Question: I select data from transparent tables and cluster tables and put the result into an internal table. As cluster tables can't be joined, I used two 'select single' for retrieving data from the cluster tables.
The problem is that, in the loop, each output line is assigned the same information of the first line in the internal table ('D' at each line). Maybe it's because the field of the where condition retrieves 3 lines with the same value from the 'BELNR' column.
First, here is the code:
'''
FORM select_data1 CHANGING lt_data LIKE gt_map1.
FIELD-SYMBOLS: <fs_main> TYPE zimposto_consumo.
SELECT a~belnr d~spart a~bldat a~waers c~wrbtr a~hwaer c~dmbtr
INTO CORRESPONDING FIELDS OF TABLE lt_data
FROM ( ( bkpf AS a
INNER JOIN bsis AS c ON c~belnr = a~belnr )
INNER JOIN vbrk AS d ON d~xblnr = c~belnr )
WHERE a~belnr IN belnr.
LOOP AT lt_data ASSIGNING <fs_main>.
SELECT SINGLE kbetr fwste hwste FROM bset
INTO (<fs_main>-kbetr, <fs_main>-fwste, <fs_main>-hwste)
WHERE belnr = <fs_main>-belnr.
SELECT SINGLE koart FROM bseg
INTO (<fs_main>-koart)
WHERE buzei = 1
AND belnr = <fs_main>-belnr.
IF <fs_main>-koart = 'D'.
FORMAT COLOR COL_NORMAL INTENSIFIED OFF.
WRITE:/
sy-vline NO-GAP,
(16) <fs_main>-belnr NO-GAP,
sy-vline NO-GAP,
(16) <fs_main>-spart NO-GAP,
sy-vline NO-GAP,
(10) <fs_main>-bldat NO-GAP,
sy-vline NO-GAP.
perc = <fs_main>-kbetr / 10.
WRITE: (10) perc NO-GAP,
sy-vline NO-GAP,
(5) <fs_main>-waers NO-GAP,
sy-vline NO-GAP,
(16) <fs_main>-wrbtr NO-GAP,
sy-vline NO-GAP,
(16) <fs_main>-fwste NO-GAP,
sy-vline NO-GAP,
(5) <fs_main>-hwaer NO-GAP,
sy-vline NO-GAP,
(16) <fs_main>-dmbtr NO-GAP,
sy-vline NO-GAP,
(16) <fs_main>-hwste NO-GAP,
sy-vline NO-GAP.
WRITE:/ sy-uline(137).
write: <fs_main>-koart.
ELSE.
write: 'Nao ha dados a mostrar.'.
ENDIF.
ENDLOOP.
ENDFORM. "select_data1
'''
The result is this one:

The 'D' at the right of the output table shouldn't be 'D' for the 3 lines. Only the first one should be 'D' and the other two should be 'S'.
What is wrong?
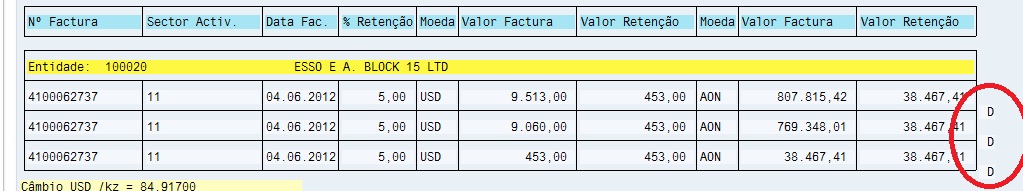
Answer: Your 'WRITE <fs_main>-koart.' is inside the block 'IF <fs_main>-koart = 'D'.'.
So you always get the 'D'. I think that's a problem of the code copy.
You use
'''
SELECT SINGLE koart FROM bseg
INTO (<fs_main>-koart)
WHERE buzei = 1
AND belnr = <fs_main>-belnr.
'''
and you don't check 'SY-SUBRC'. If no entry is found, the old value of '<fs_main>-koart' keeps in the variable.
I would recommend:
'''
clear <fs_main>-koart.
"<fs_main>-koart = '?'. "Alternative
SELECT SINGLE koart FROM bseg
INTO (<fs_main>-koart)
WHERE buzei = 1
AND belnr = <fs_main>-belnr.
'''
or
'''
SELECT SINGLE koart FROM bseg
INTO (<fs_main>-koart)
WHERE buzei = 1
AND belnr = <fs_main>-belnr.
IF SY-SUBRC NE 0.
clear <fs_main>-koart.
"<fs_main>-koart = '?'. "Alternative
" or you may skip the output with NEXT
ENDIF.
'''